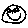
Label: smiley face